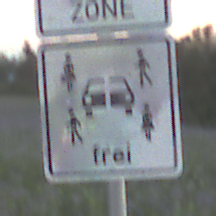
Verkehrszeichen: CarsharingfahrzeugeFrei
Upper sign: BeginnEingeschraenktesHalteverbotZone
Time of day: SunriseSunset
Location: Outdoor (Nature)
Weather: PartlyCloudy
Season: NotSpecified
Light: Natural